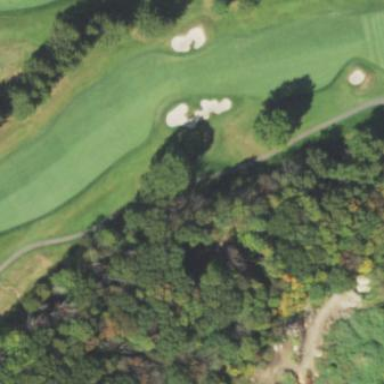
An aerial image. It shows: Rough area on grassy golf course.